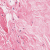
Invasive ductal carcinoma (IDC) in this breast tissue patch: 0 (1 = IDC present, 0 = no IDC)